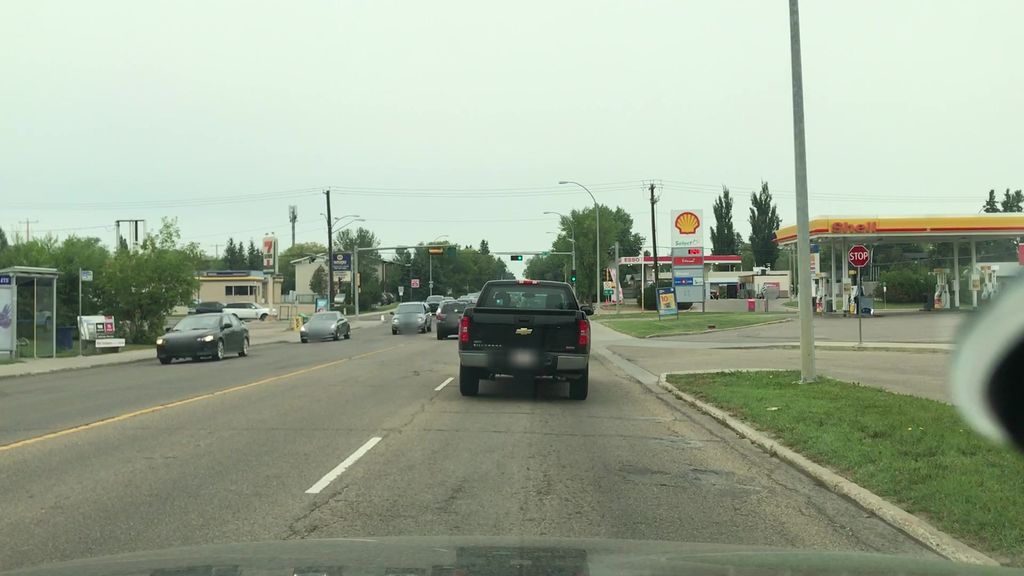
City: edmonton